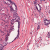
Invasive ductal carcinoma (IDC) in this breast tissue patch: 1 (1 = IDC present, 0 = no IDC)